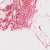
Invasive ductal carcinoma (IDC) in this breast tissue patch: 0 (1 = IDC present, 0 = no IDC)